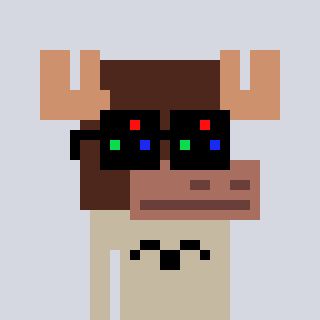
a pixel art character with square black sunglasses, a moose-shaped head and a bege-colored body on a cool background